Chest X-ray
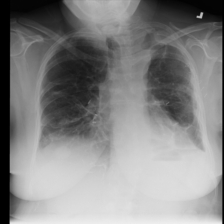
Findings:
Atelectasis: negative
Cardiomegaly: negative
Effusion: negative
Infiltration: negative
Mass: negative
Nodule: negative
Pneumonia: negative
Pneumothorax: negative
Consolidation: negative
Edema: negative
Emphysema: negative
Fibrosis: negative
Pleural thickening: negative
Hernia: negative